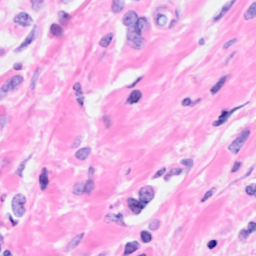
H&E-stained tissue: Breast